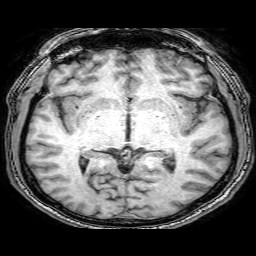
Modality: T1w
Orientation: coronal
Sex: male
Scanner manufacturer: philips
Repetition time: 0.008267 s
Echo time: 0.00379 s